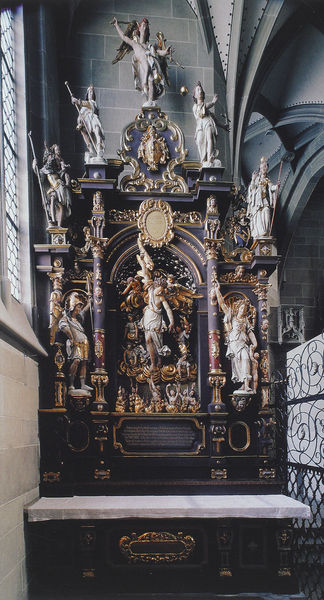
Titel: Allerseelenaltar
Künstler: Jörg Zürn
Standort: Überlingen, St. Nikolaus (EU - D - BW)
Schlagwörter: dunkel, fenster, holz, marmor, schwarz, säule, säulen, tuch, wand, barock, stein, tischtuch, gitter, kirche, gold, engel, mauer, inschrift, innenansicht, foto, eisen, gewölbe, schwert, beten, altar, wappen, skulpturen, spitzbogen, teufel, heilige, erzengel, gothisch, sakral, michael, seitenaltar, altartuch, figuren kirche heilige, barock fenster bogen